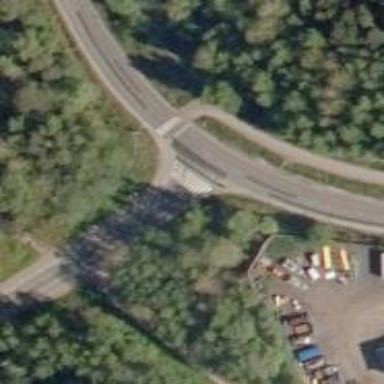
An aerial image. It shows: Road with "give way" sign.